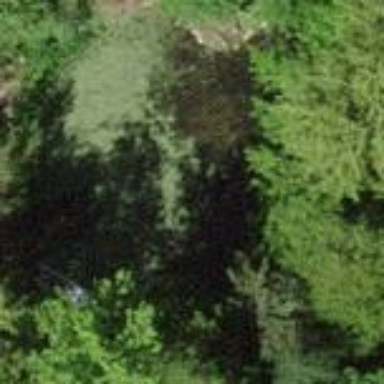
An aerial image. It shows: Pond with natural water.